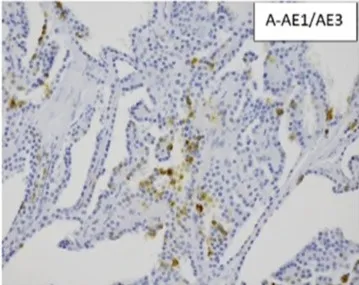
Immunohistochemical stains showing (A) Focal staining for AE1/AE3.
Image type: pathology (immunostaining)